Interaction volume radius: 5 \u00c5
Interaction volume height: 40 \u00c5
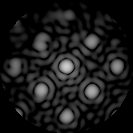
Disorder parameter: 0.1764